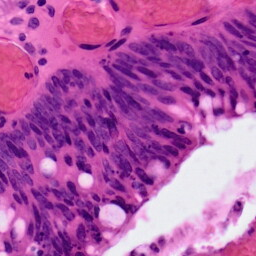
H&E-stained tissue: Colon